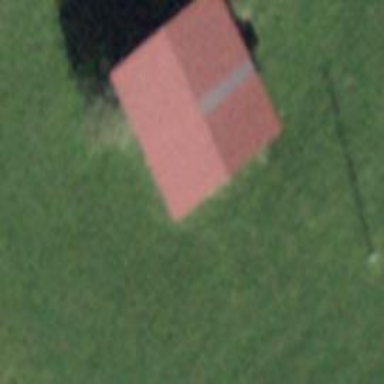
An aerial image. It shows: Rural barn.